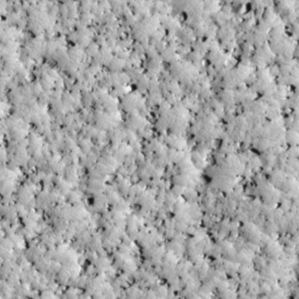
Label: non_frost